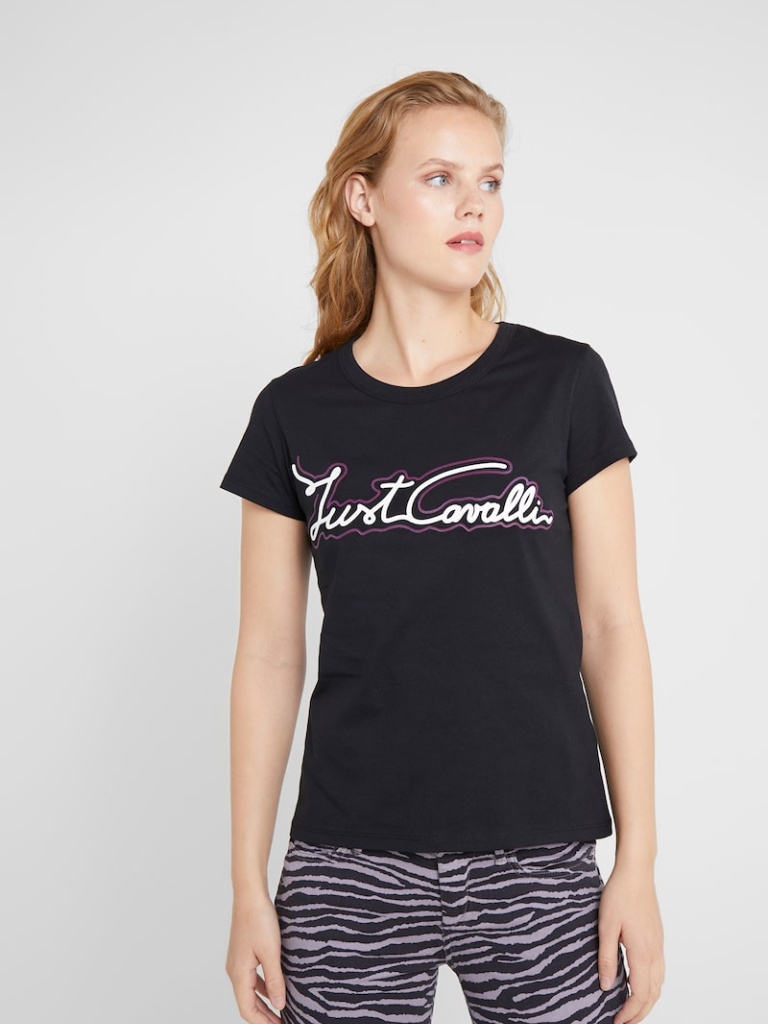
cotton fitted short sleeve hip length Untucked crew t-shirt